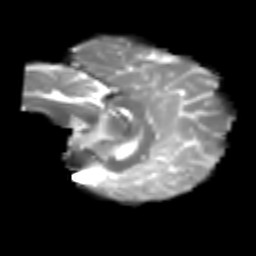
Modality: T2w
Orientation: sagittal
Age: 20
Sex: female
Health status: healthy